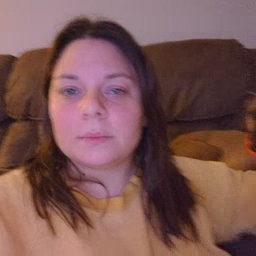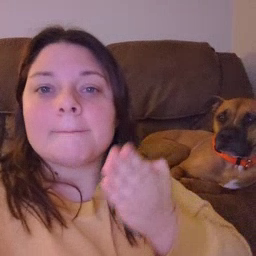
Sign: boat